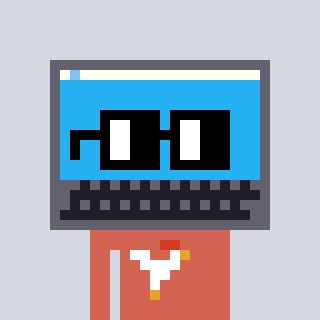
a pixel art character with square black glasses, a laptop-shaped head and a peachy-colored body on a cool background